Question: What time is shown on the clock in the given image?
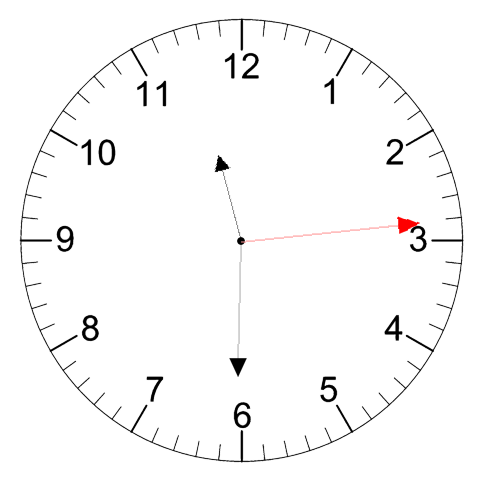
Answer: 11:30:14